Field crop: maize
Growth stage: 2
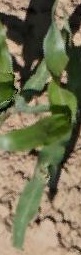
Species: maize